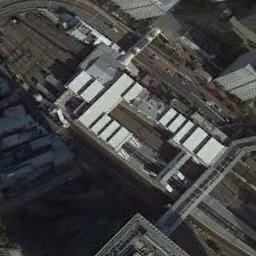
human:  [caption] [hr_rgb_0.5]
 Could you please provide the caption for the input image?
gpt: The railway station has some railways and buildings .

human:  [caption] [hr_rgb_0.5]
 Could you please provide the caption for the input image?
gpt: The railway station is next to some buildings .

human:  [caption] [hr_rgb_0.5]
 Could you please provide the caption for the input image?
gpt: There are many buildings of different shapes beside the railway station .

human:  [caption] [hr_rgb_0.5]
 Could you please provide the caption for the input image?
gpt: There is a fully equipped railway station in the city .

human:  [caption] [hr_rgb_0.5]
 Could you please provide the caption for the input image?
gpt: There are some buildings beside the railway station .